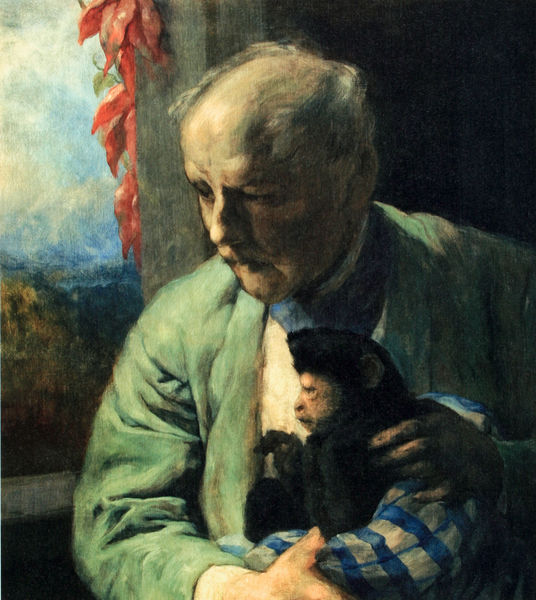
Titel: Selbstbildnis mit Affen
Künstler: Gabriel von Max
Standort: Mannheim
Institution: Reiß-Engelhorn Museen
Schlagwörter: blau, blätter, gemälde, hand, himmel, kopf, laub, mann, schatten, weiß, wolken, bäume, gelb, grün, landschaft, blume, blumen, fenster, finger, hintergrund, licht, mund, nase, ohr, profil, raum, schwarz, stirn, blick, rot, tuch, bart, hemd, jacke, arm, arme, augen, falten, gesicht, halten, inkarnat, mensch, rahmen, trauer, bildnis, hals, hände, portrait, porträt, öl, einsamkeit, einsam, sonne, haare, mantel, decke, kind, blatt, pflanzen, affe, fell, aussicht, liebe, herbst, ausdruck, kissen, wein, falte, glatze, gestreift, mimik, streifen, nachdenklich, zeigen, weste, selbstbildnis, halbglatze, selbstportrait, efeu, schmerz, grüb, weinlaub, fensterblick, opa, pullover, kapuzineräffchen, halbschatten, paprika, äffchen, am fenster, himmel wolken, behüten, gabriel von max, von max, schaut hinaus, fensterrrahmen, arm kissen